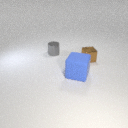
small gray metal cylinder behind large blue rubber cube